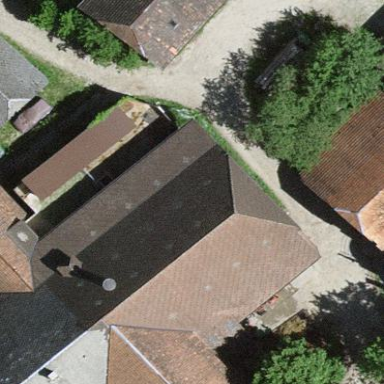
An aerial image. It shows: Farm building.